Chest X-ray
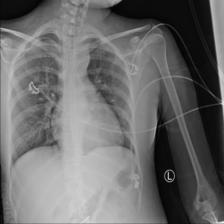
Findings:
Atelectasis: negative
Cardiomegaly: negative
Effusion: negative
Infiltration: positive
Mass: negative
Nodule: negative
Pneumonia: negative
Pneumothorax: negative
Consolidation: negative
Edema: negative
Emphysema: negative
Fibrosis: negative
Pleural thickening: negative
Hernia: negative